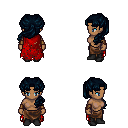
a pixel art fantasy rpg character, female body template, human, dark skin, red tattered cape, robe skirt, raven princess hairstyle, leather bracers, black shoes, four views (front, back, left, right), 2x2 character sprite sheet, small pixel art, hard edges, no anti-aliasing